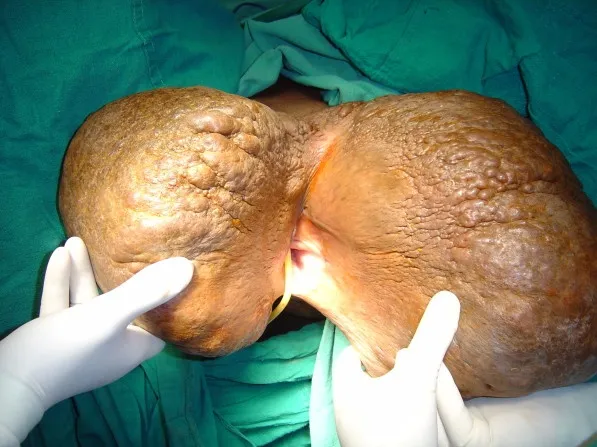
The pre-operative appearance (Case report 1).
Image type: medical_photograph (other_medical_photograph)